Question: I have only one entry point, but when compile files with webpack-dev-server, it compiles a lot of files.
My webpack.config:
'''
const path = require('path');
module.exports = {
entry: path.resolve(__dirname+'../../../../modules/beshop_mainmenu/views/js/back.js'),
output: {
path: path.join(__dirname, '../../../../modules/beshop_mainmenu/views/js/'),
publicPath: "back/",
filename:'back.js'
},
mode:'development',
module:{
rules:[{
test: /\.css$/,
use:['style-loader','css-loader'],
},]
}
}
'''
The result:

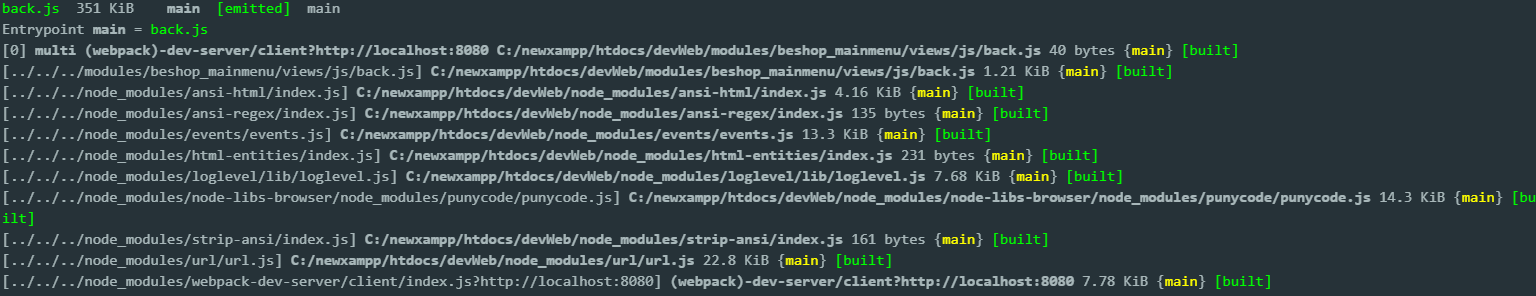
Answer: It compiles a lot of files because the entry file for 'webpack-dev-server/client' includes all those files (url, strip-ansi, etc). Webpack builds everything from your entry point. So it is normal, nothing is unusual.